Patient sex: M
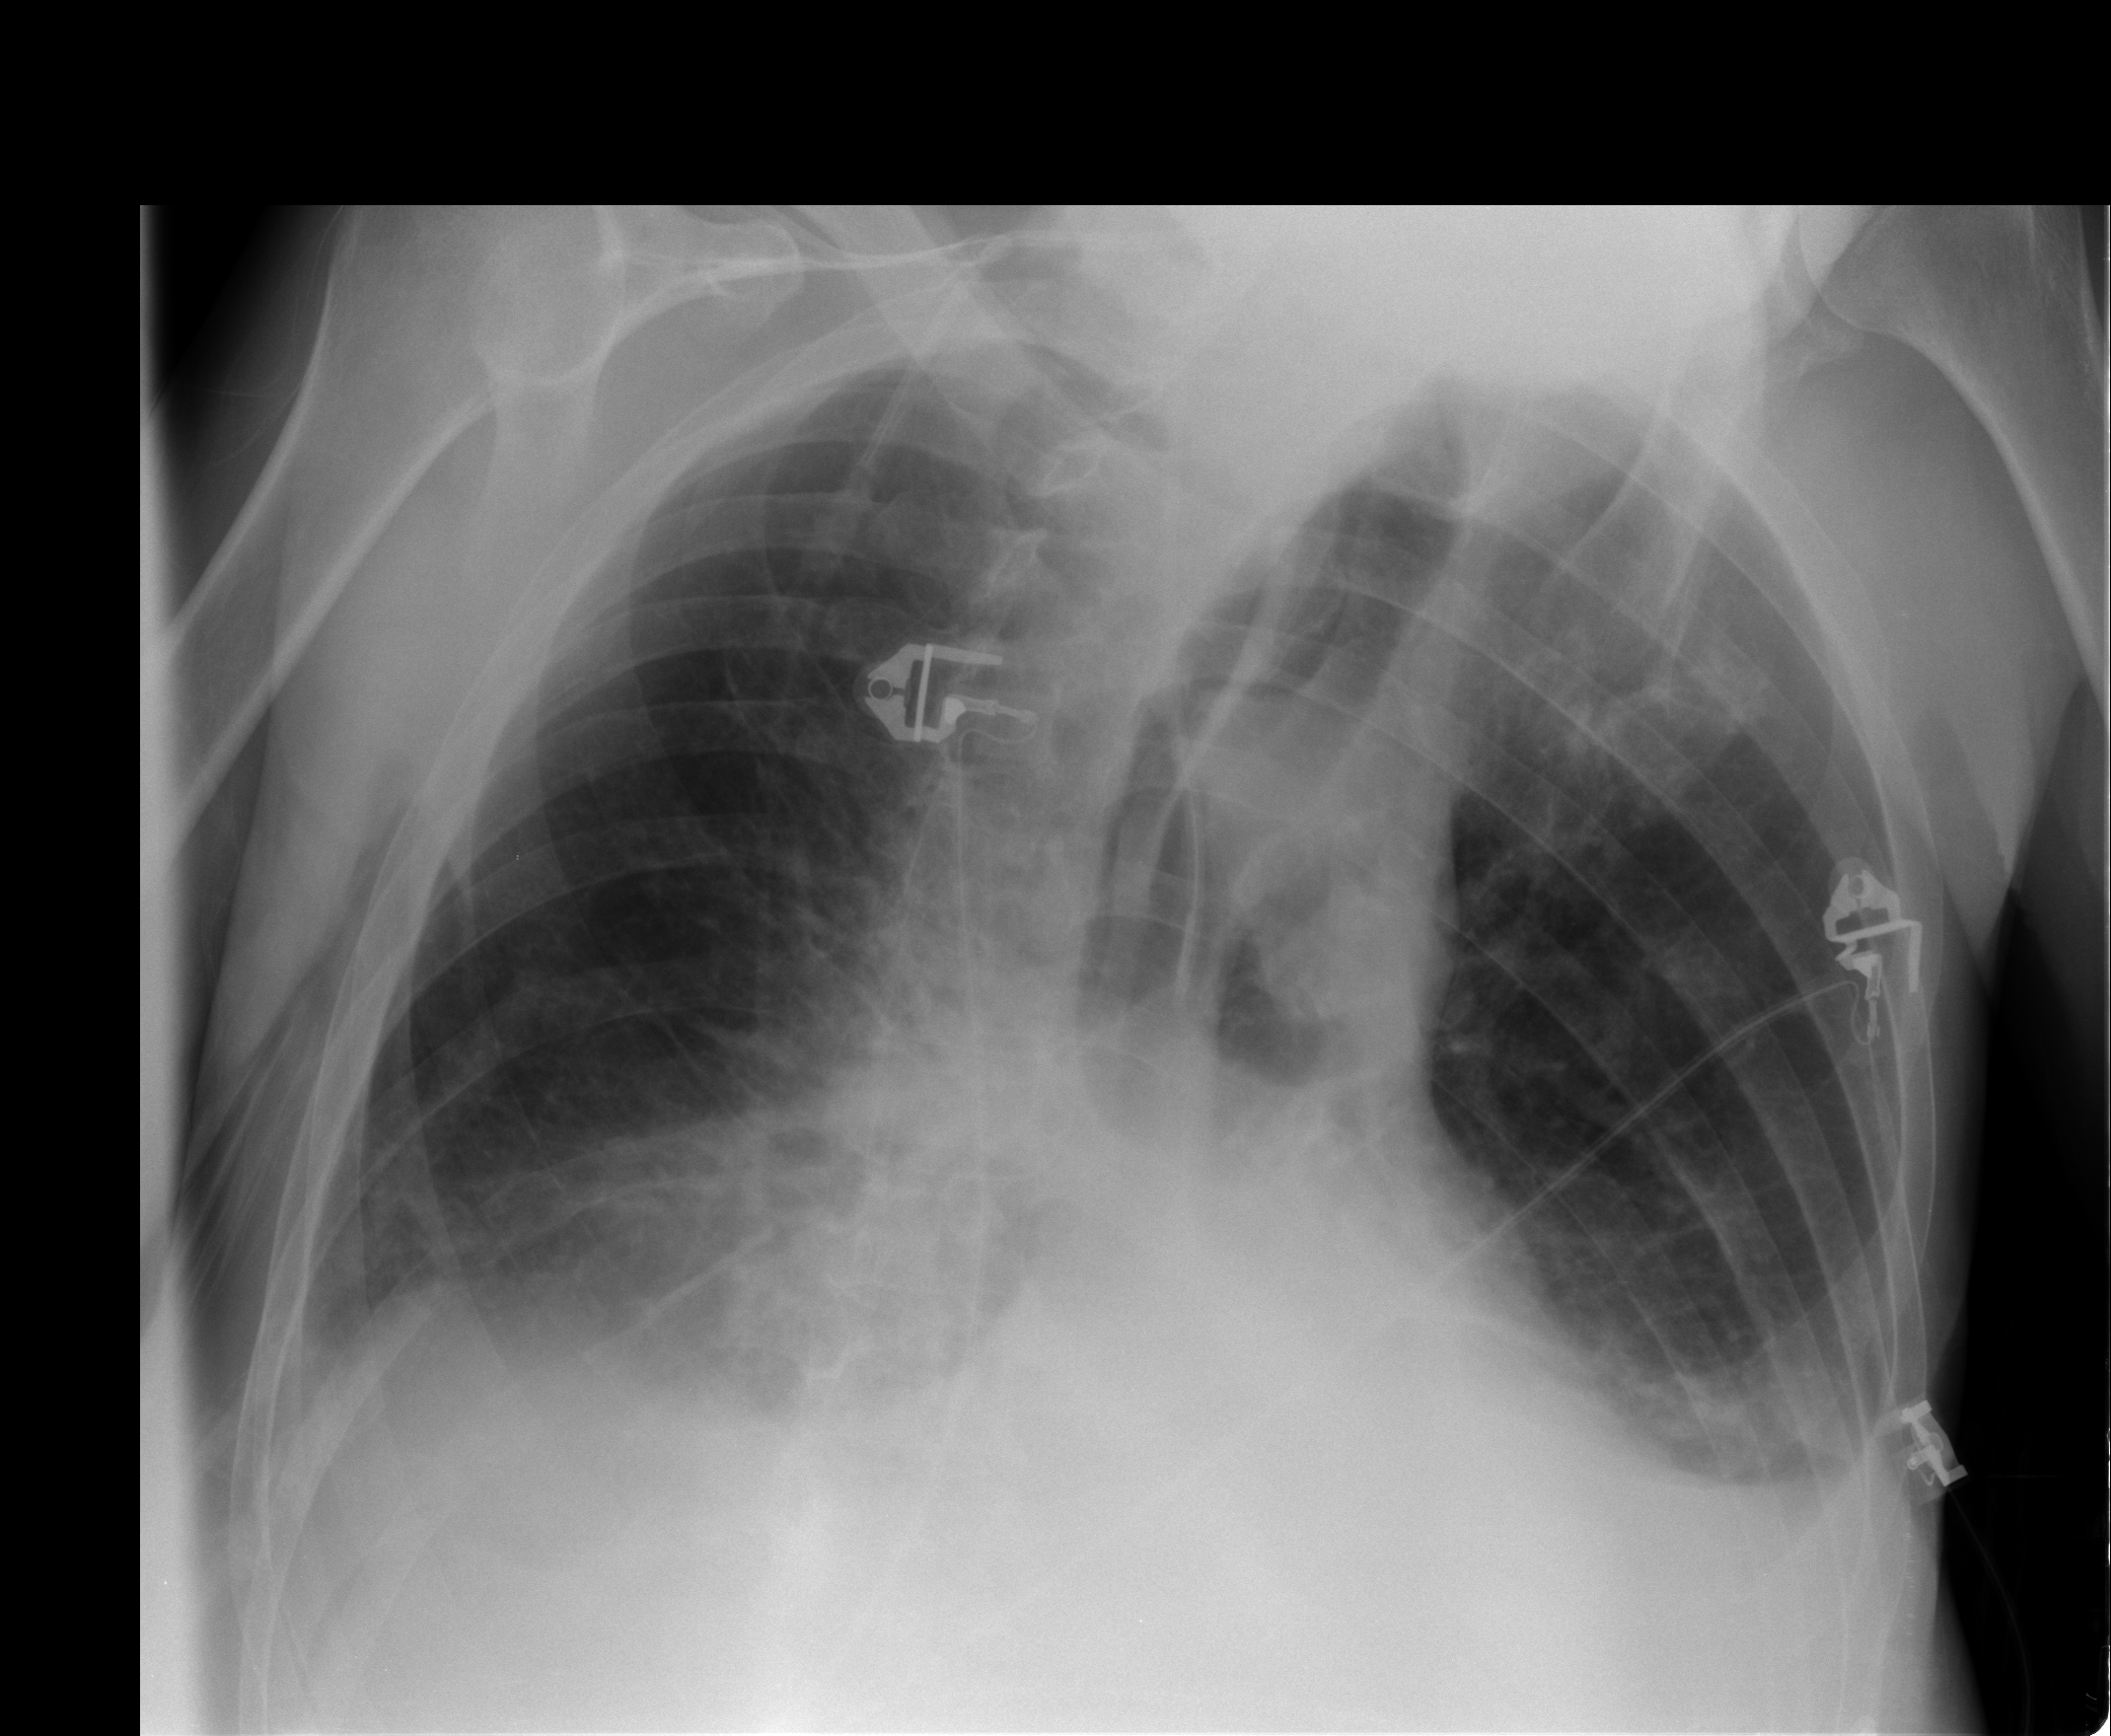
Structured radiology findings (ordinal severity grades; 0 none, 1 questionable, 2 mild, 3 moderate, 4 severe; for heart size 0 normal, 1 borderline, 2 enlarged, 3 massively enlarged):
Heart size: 0
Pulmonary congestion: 0
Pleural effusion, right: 2
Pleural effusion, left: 2
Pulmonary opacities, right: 0
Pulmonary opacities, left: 0
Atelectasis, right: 0
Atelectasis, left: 0